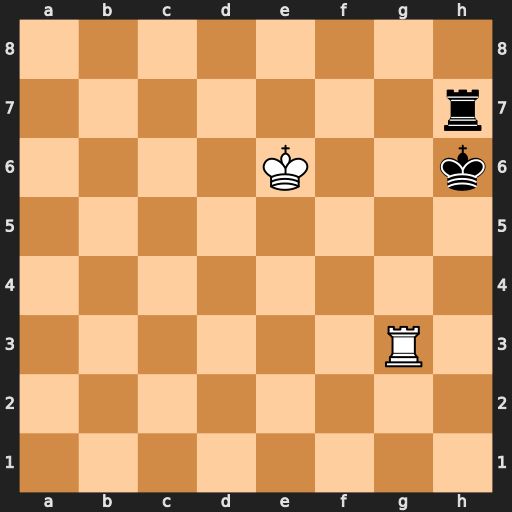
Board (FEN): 8/7r/4K2k/8/8/6R1/8/8
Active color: w
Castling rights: -
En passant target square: -
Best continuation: Kf6 Kh5 Rh3+ Kg4 Rxh7